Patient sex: M
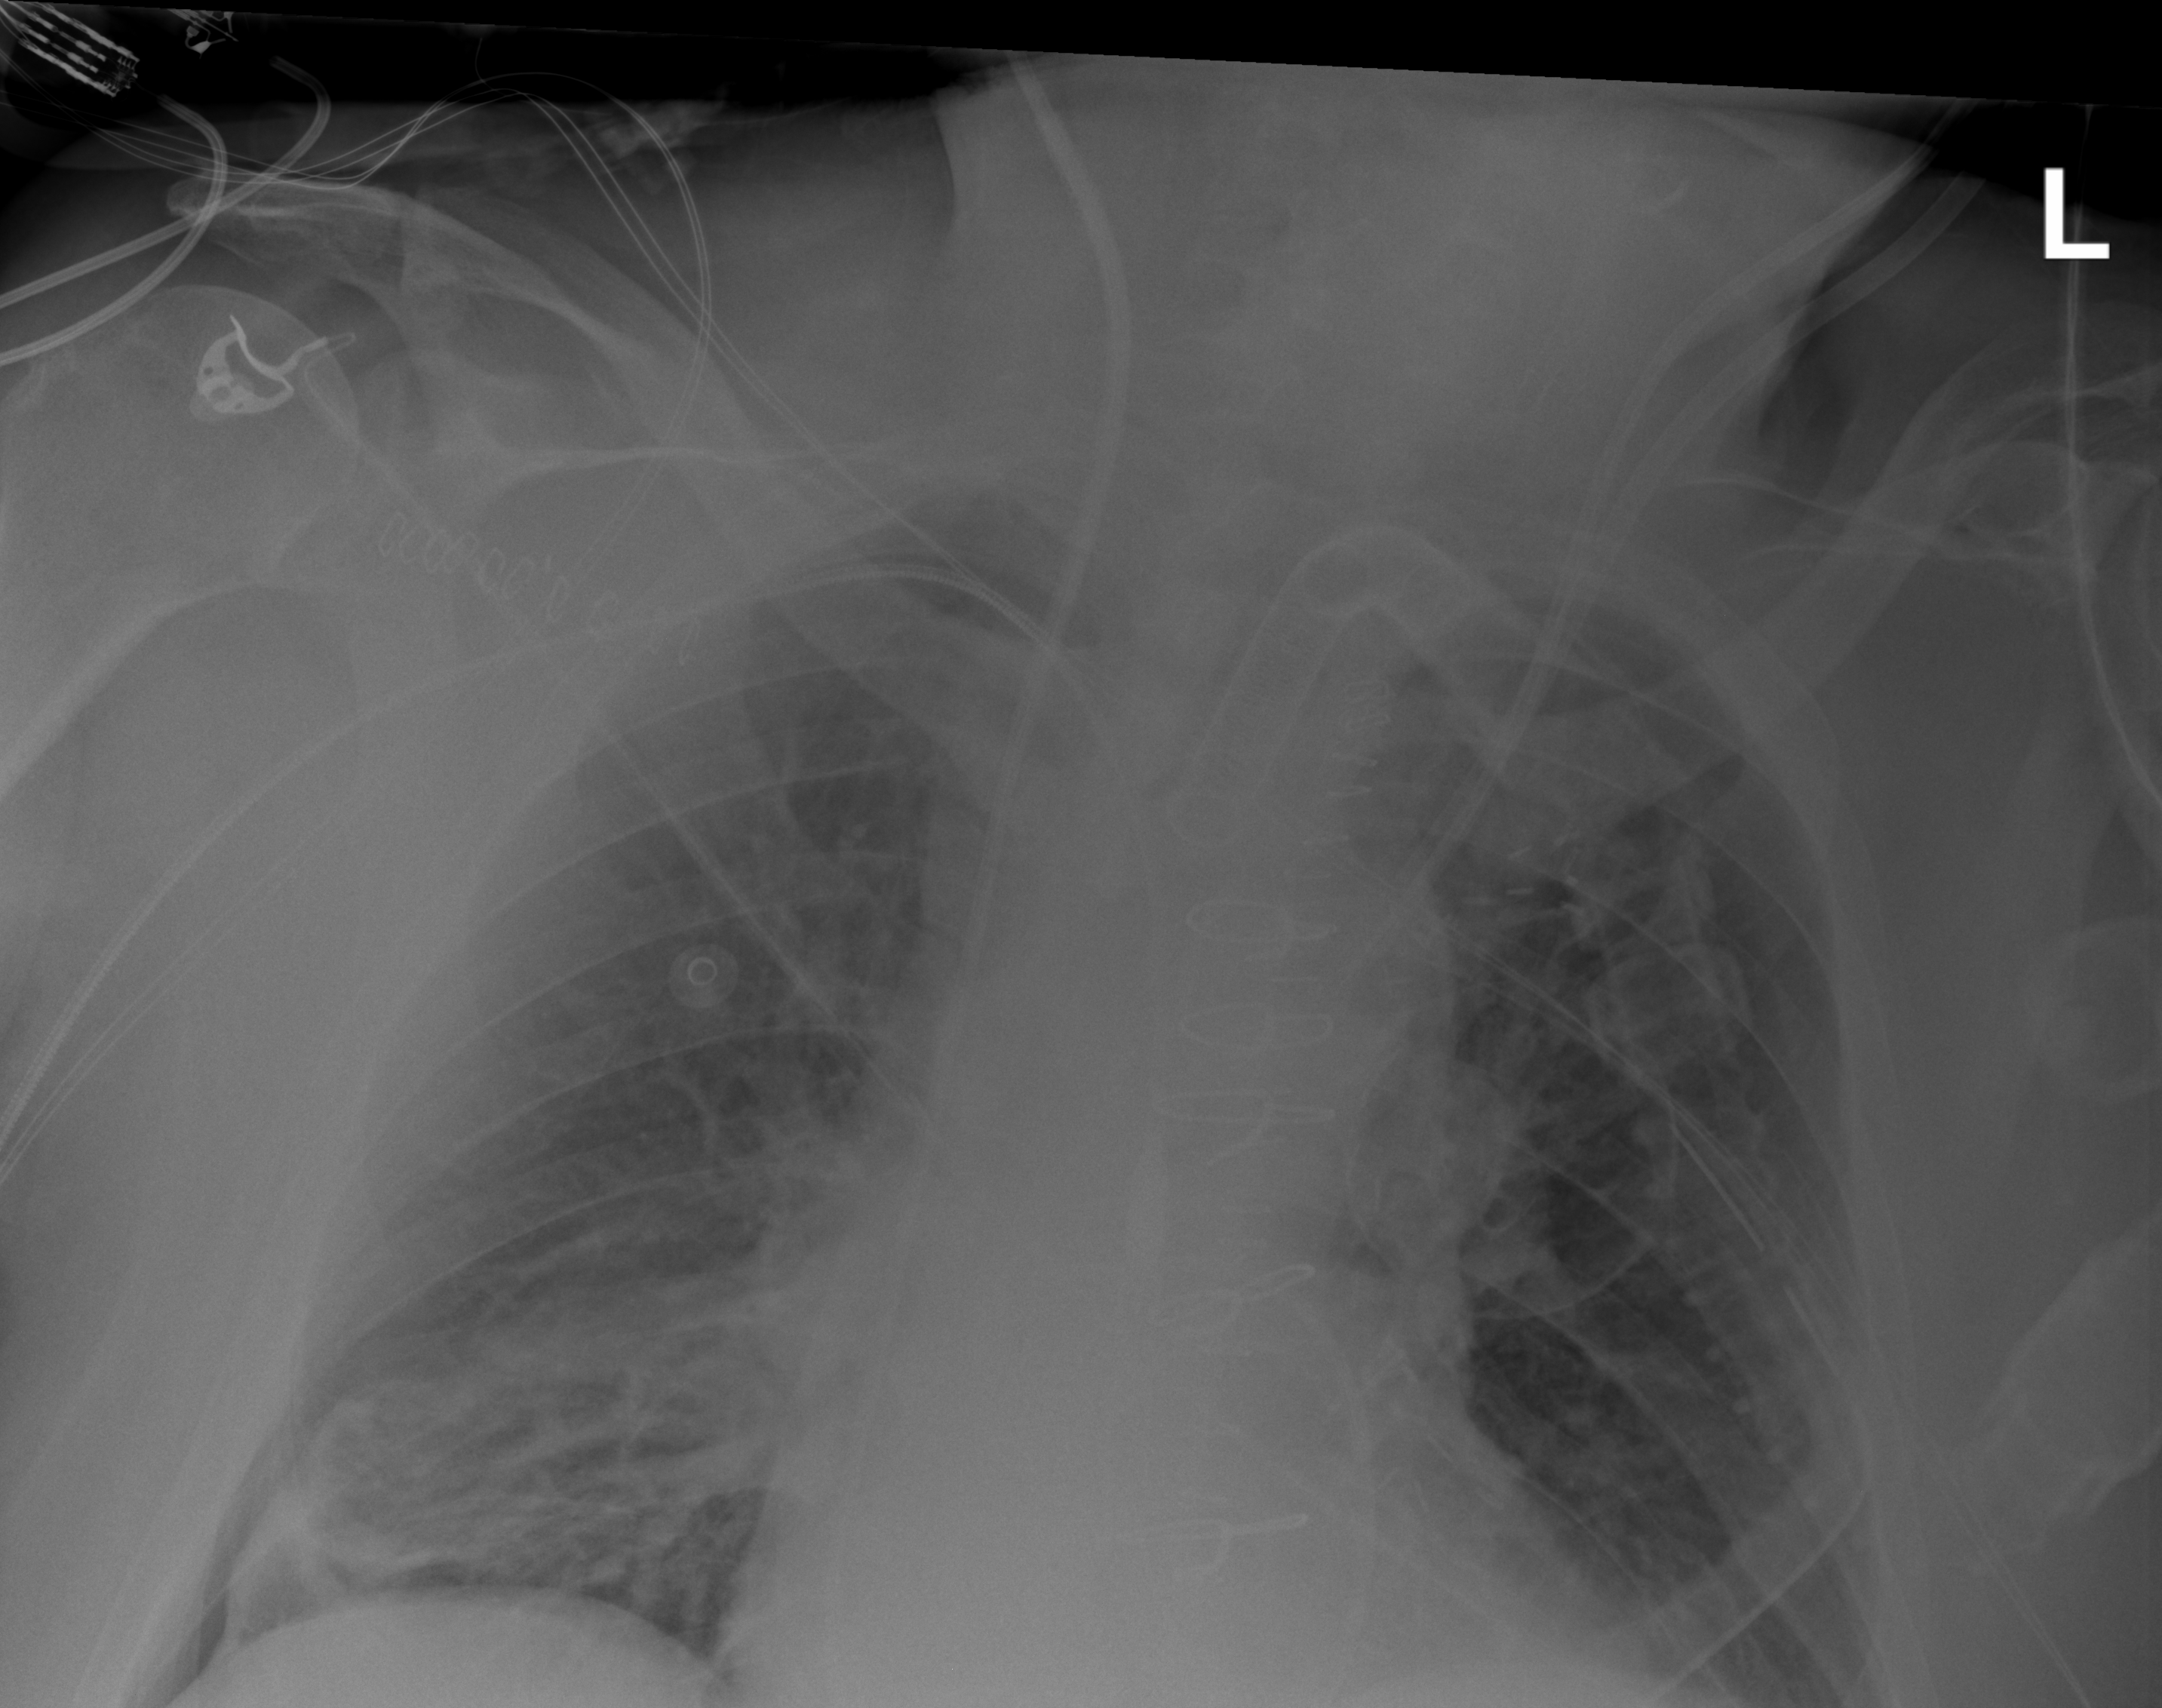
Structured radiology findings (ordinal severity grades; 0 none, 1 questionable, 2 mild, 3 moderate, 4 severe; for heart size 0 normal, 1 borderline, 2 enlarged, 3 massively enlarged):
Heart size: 2
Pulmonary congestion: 2
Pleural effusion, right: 0
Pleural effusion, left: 0
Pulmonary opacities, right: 2
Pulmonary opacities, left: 0
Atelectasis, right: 2
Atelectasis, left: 2